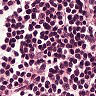
Metastatic tissue present: no